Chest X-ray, AP view. Patient: 34 years old, sex F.
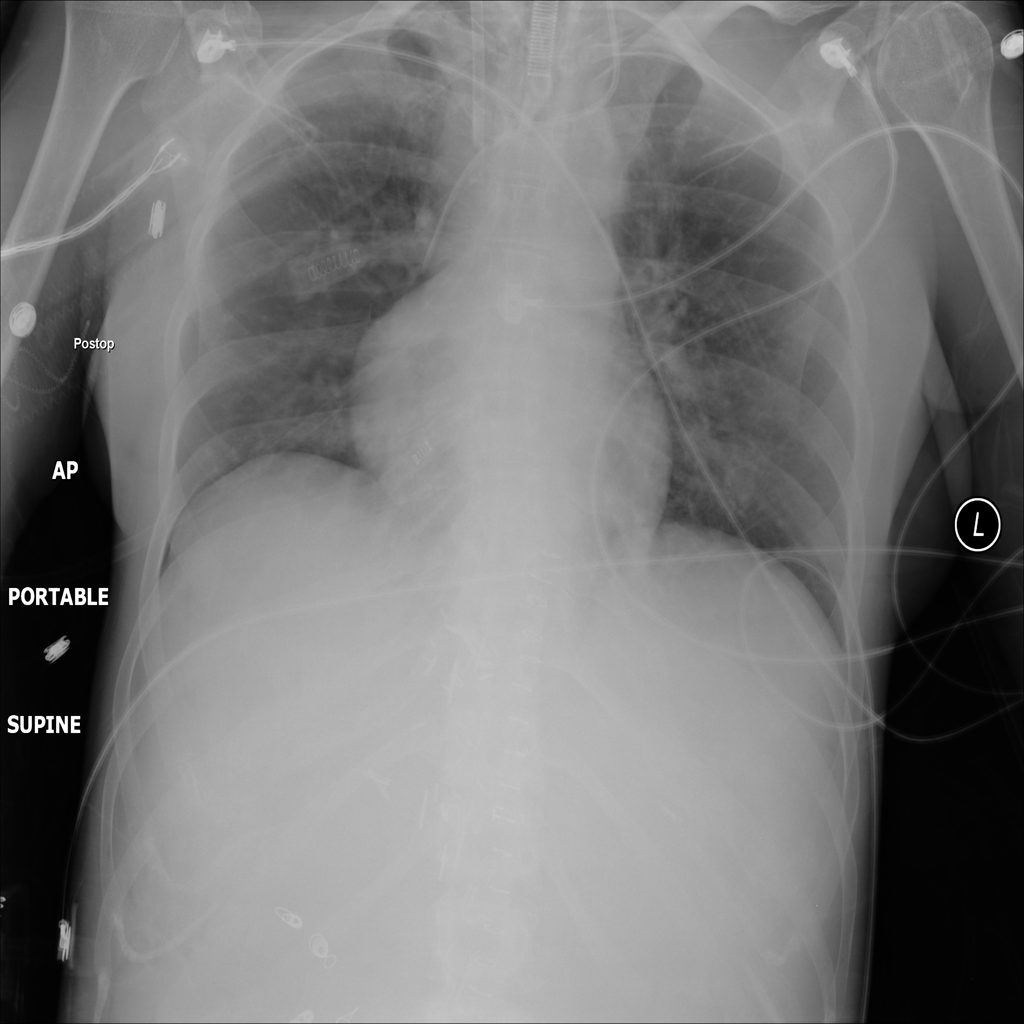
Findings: Infiltration